Question: Attached you can see an image of what I'm trying to do. Is it possible using just flexbox and bootstrap4?

Edit: what I've tried: <URL>
'''
<div class="container">
<div class="row">
<div class="col-md-8">
<div class="left-div">
</div>
</div>
<div class="col-md-4">
<div class="right-div">
</div>
</div>
<div class="col-md-8">
<div class="left-div">
</div>
</div>
<div class="col-md-8">
<div class="left-div">
</div>
</div>
<div class="col-md-4">
<div class="right-div">
</div>
</div>
</div>
</div>
.left-div {
background-color: aquamarine;
min-height: 50px;
margin-bottom: 20px;
}
.right-div {
background-color: darkgray;
min-height: 100px;
}
'''
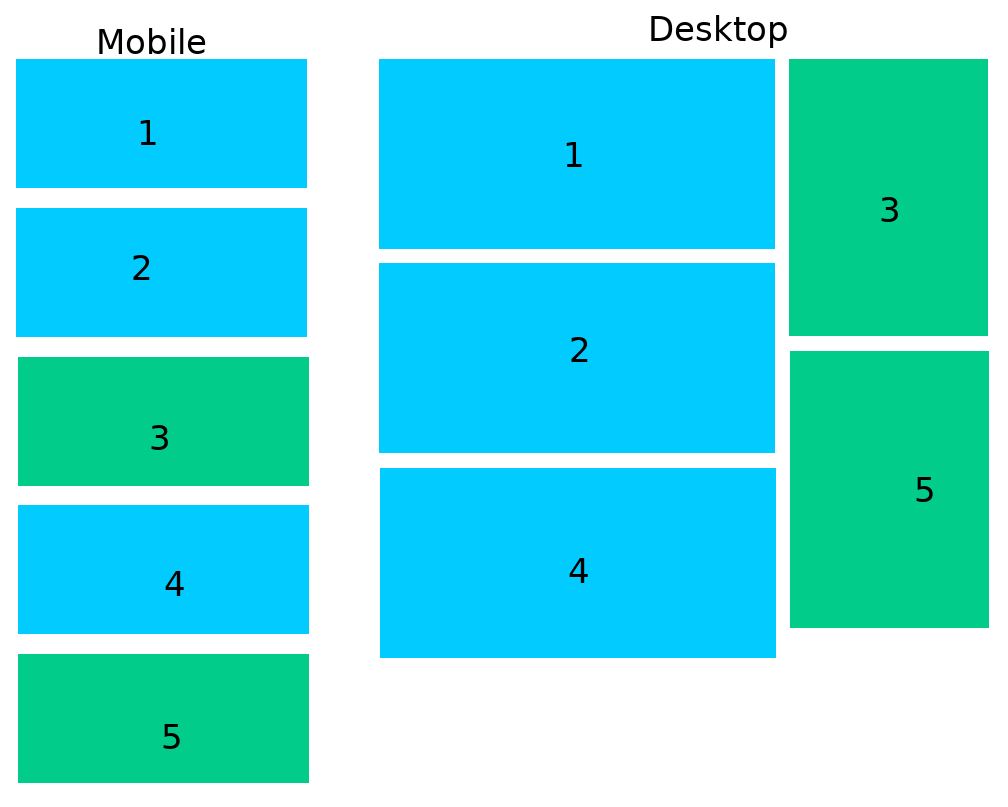
Answer: Bootstrap 4 uses flexbox, so columns in each row are the same height. The desktop layout could be achieved using nesting with 2 outer columns. However, to change the order/position of the columns, as you want for mobile, the columns must all be in the same '.row'...
Therefore, you can "disable" the flexbox on 'md' and larger using the 'd-block'
class along with the float utility classes. On smaller mobile widths, the flexbox behavior will kick back in, and the 'order-*' classes can be used to position the columns.
'''
<div class="container">
<div class="row d-md-block">
<div class="col-md-8 order-1 float-left">1</div>
<div class="col-md-4 order-3 float-right">3</div>
<div class="col-md-8 order-2 float-left">2</div>
<div class="col-md-4 order-5 float-right">5</div>
<div class="col-md-8 order-4 float-left">4</div>
</div>
</div>
'''
<URL>
---
Related: <URL>